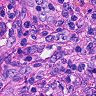
Metastatic tissue present: no